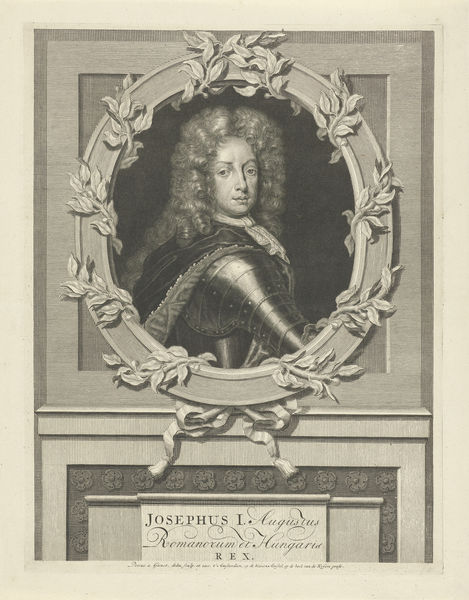
Titel: Portret van keizer Jozef I
Künstler: Pieter van Gunst
Standort: Amsterdam
Institution: Rijksmuseum
Schlagwörter: blätter, mann, schwarz, weiss, portrait, porträt, brüstung, locken, oval, perücke, kaiser, king, könig, white, arm, black, face, gray, grey, hair, lace, nose, painting, inschrift, halstuch, picture, print, druck, radierung, stich, kranz, rüstung, römer, man, roman, armor, armour, eyes, male, ribbon, drawing, paper, black and white, frame, gaze, chin, mouth, scarf, illustration, romantic, cravat, curls, writing, dead, josef, joseph, person, human, royal, laurel, leaves, shoulder, augustus, engraving, crest, circle, chest, lips, ungarn, rex, page, round, text, vine, vines, image, wig, medallion, whig, d, brows, curly, l, ?, laurels, 2, three quarter, funerary, romania, medaillon, romanorum, hungary, hungarian, mna, josephus, josephus i. augustus, joseph augustus, leaces, josephus i, vince, remembrance, encircled, ramania, joseph der erste, hungaris, joseph i, джаио.л, kaiser josef, josephus augustus, napoleanic